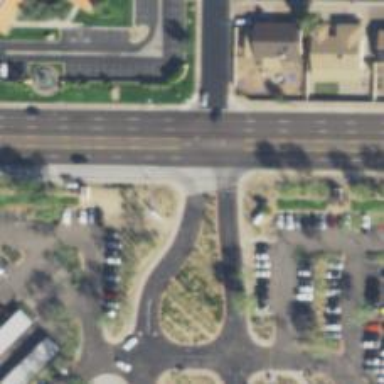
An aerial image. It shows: Unmarked road crossing.